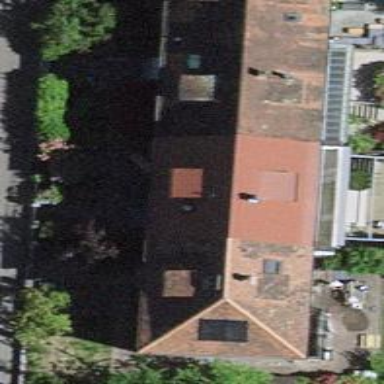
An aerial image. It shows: Terrace building with hipped roof.